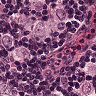
Metastatic tissue present: yes